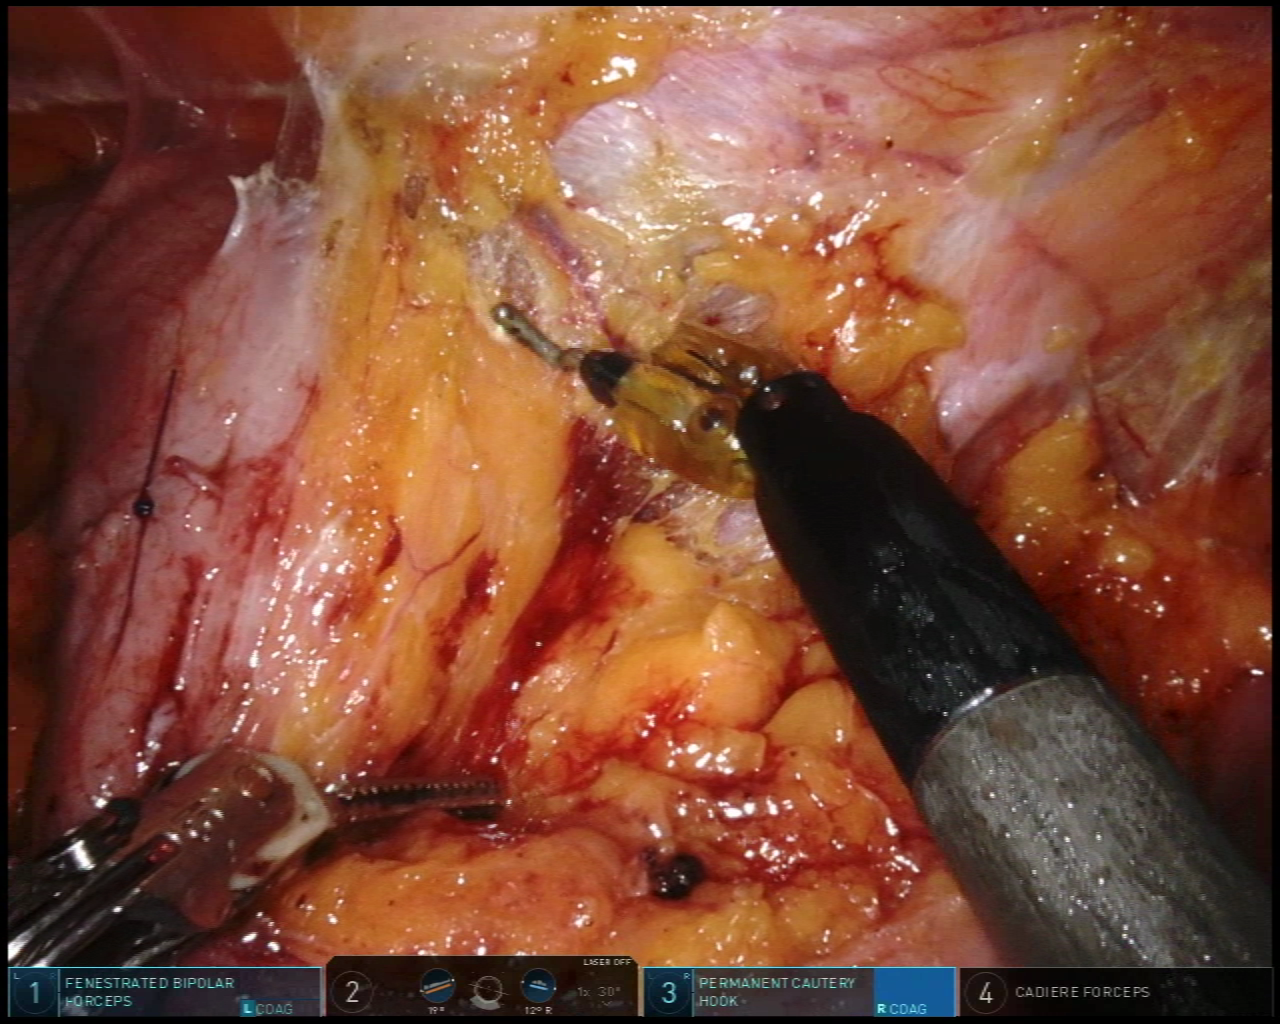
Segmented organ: colon
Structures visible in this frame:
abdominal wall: yes
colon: yes
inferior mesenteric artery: no
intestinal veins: no
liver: no
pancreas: no
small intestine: no
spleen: no
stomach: no
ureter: no
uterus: no
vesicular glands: no